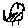
Label: bird